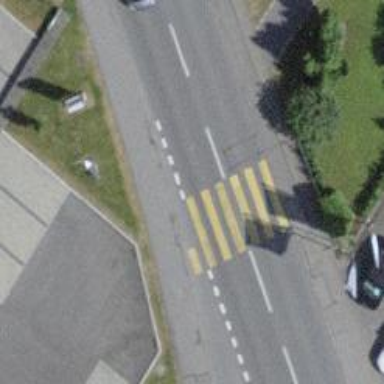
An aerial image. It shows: Uncontrolled zebra crossing with notable zebra markings.